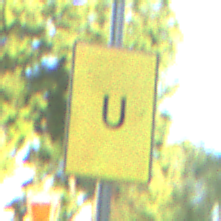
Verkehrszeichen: AnkuendigungOderFortsetzungUmleitungOhnePfeilsymbol
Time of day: SunriseSunset
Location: Outdoor (Suburban)
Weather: PartlyCloudy
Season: NotSpecified
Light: Natural